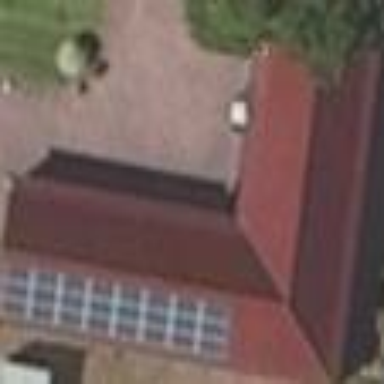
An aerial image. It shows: Shed.